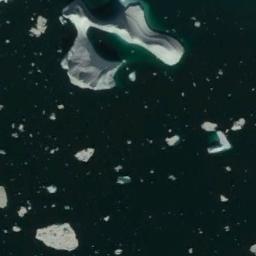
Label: sea_ice